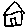
Label: house